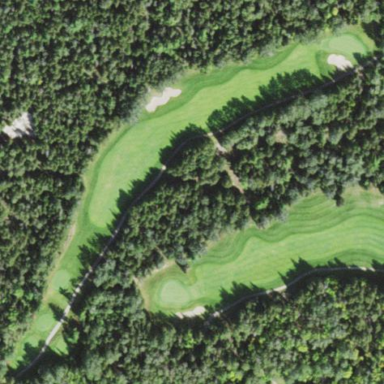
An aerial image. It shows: Area with grass used as rough in golf course.